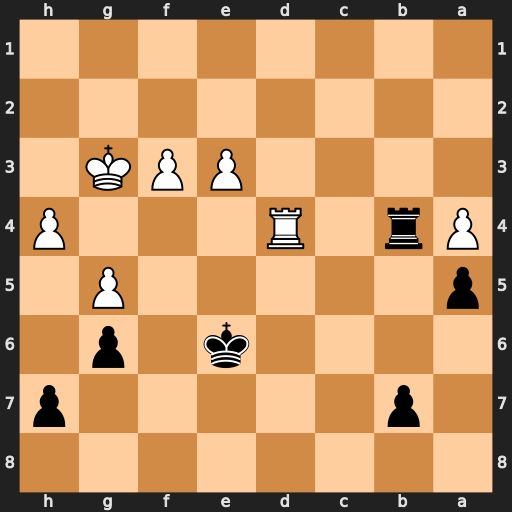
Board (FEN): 8/1p5p/4k1p1/p5P1/Pr1R3P/4PPK1/8/8
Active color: b
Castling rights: -
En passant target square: -
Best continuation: Rxd4 exd4 b5